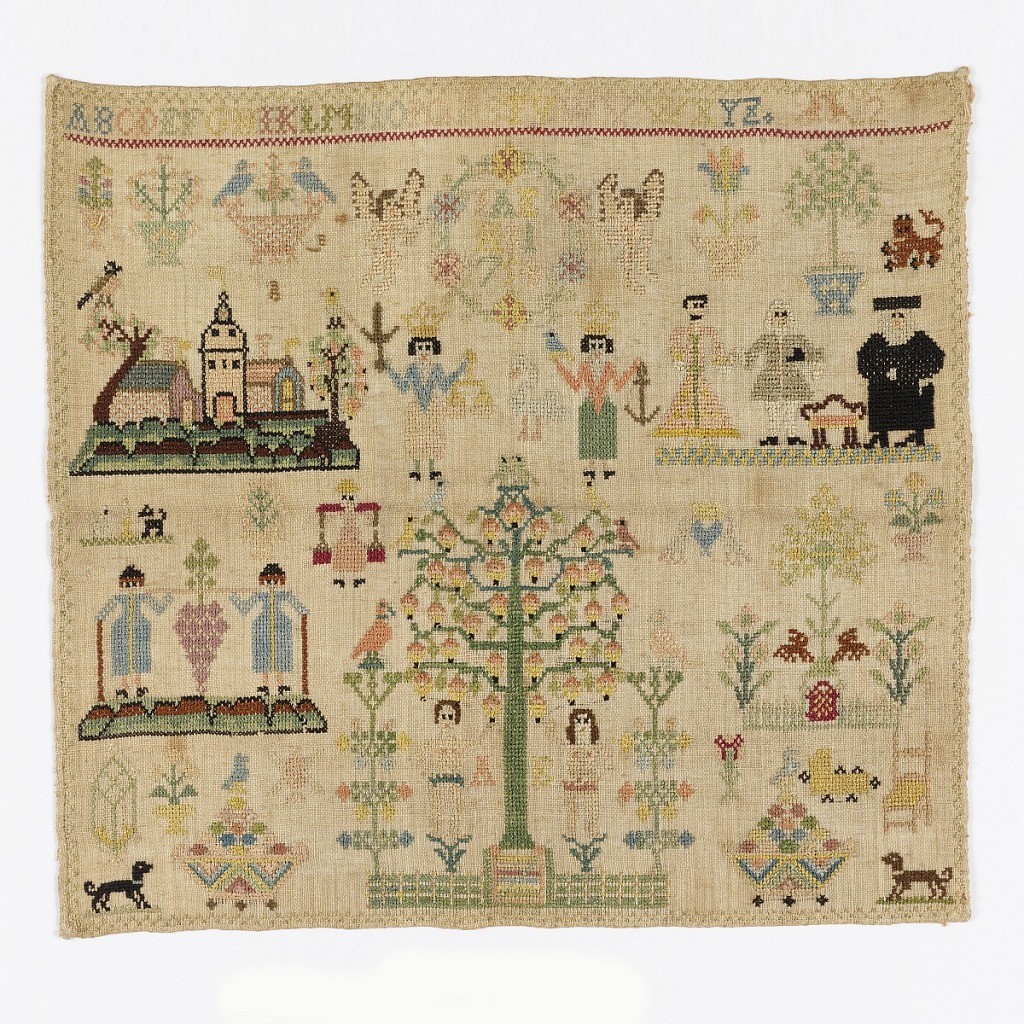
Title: Sampler
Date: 1745
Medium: silk embroidery on linen foundation Technique: embroidered on plain weave
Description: Narrow border enclosing detached motifs showing wedding (?), castle, biblical scenes, figures representing Justice and Hope, birds, animals, plants.